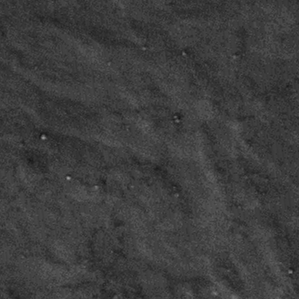
Label: frost